Question: First, I apologize if this is a dumb question. This has been bothering me recently and I figured it was worth asking...
I have an application where the classes flow like so:

I'm currently trying to allow my Client class and Server class to have access to instances of each other that are created in MyApp's main. The issue is that the instances are created in main (thus making them static) and I'm wondering how to properly pass them to the other classes as what I've done doesn't seem like it is the right way.
Here is what I've done:
'''
public class MyApp {
private static RedClient red_client = null;
private static BlueClient blue_client = null;
private static RedServer red_server = null;
private static BlueServer blue_server = null;
public static void main(String[] args) {
final Client myClient = new Client(arg1, arg2);
red_client = myClient.getRedClient();
blue_client = myClient.getBlueClient();
final Server myServer = new Server(arg3, arg4);
red_server = myServer.getRedServer();
blue_server = myServer.getBlueServer();
}
public static RedClient getRedClient() {
return red_Client;
}
public static BlueClient getBlueClient() {
return blue_client;
}
public static RedServer getRedServer() {
return red_server;
}
public static BlueServer getBlueServer() {
return blue_server;
}
}
'''
I would later make use of the following like so:
'''
public class Client {
public void SomeMethod {
MyApp.getBlueServer.doSomething(myObject);
}
}
'''
I'm just unsure if this is a proper way of passing the instance to the other class as Client and Server both communicate with MyApp. (Please ignore the class names as they have nothing to do with functionality of the application, I just used them as names because it was the first thing I could think of).
If you need any clarification let me know, as I'm open to learning and criticisms. If this is the wrong way, can you please explain why it is wrong and then explain the proper way.
Further clarification:
- - -
No other classes have access to each other.
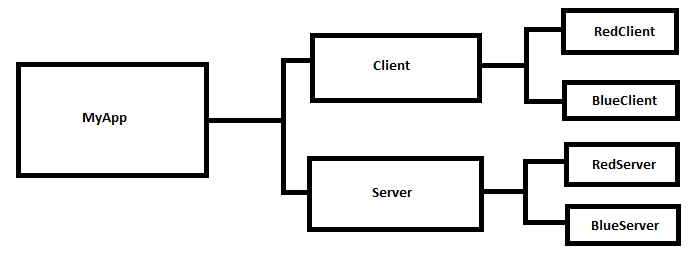
Answer: I don't see you passing/setting anything.
There's no reason you can't pass instances of clients to servers (and vice versa):
'''
Client myClient = new Client(args);
Server myServer = new Server(args);
BlueClient = myClient.getBlueClient();
RedCLient = myClient.getRedClient();
BlueServer = myServer.getBlueServer();
RedServer = myServer.getRedServer();
myClient.addServer(blueServer);
myClient.addServer(redServer);
myServer.addClient(blueClient);
myServer.addClient(redClient);
'''